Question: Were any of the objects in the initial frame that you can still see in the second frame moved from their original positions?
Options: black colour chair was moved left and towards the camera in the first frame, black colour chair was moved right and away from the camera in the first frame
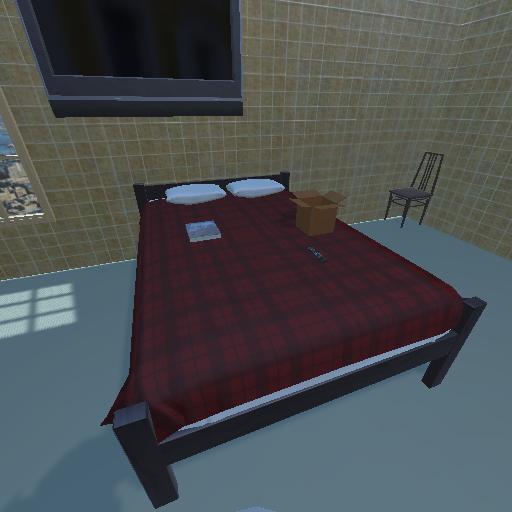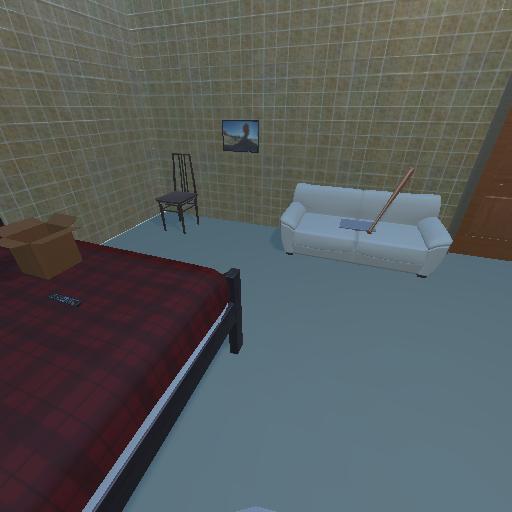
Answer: black colour chair was moved left and towards the camera in the first frame